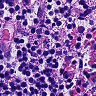
Metastatic tissue present: no